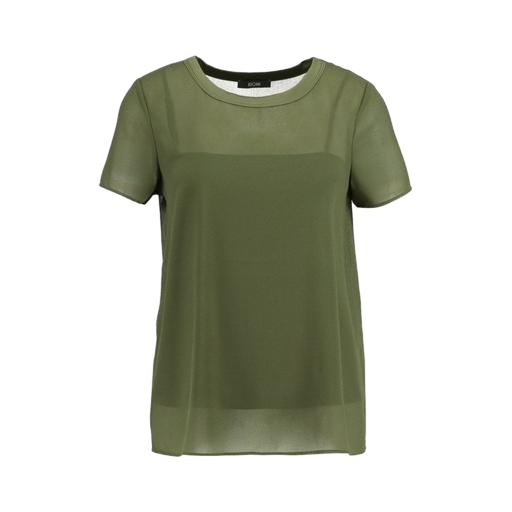
sheer t-shirt, green short-sleeve top, short-sleeve top only macy, white background